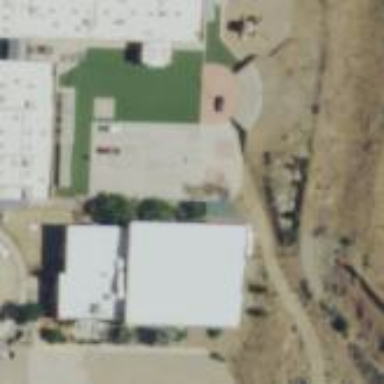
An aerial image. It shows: School.